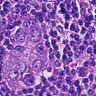
Metastatic tissue present: yes